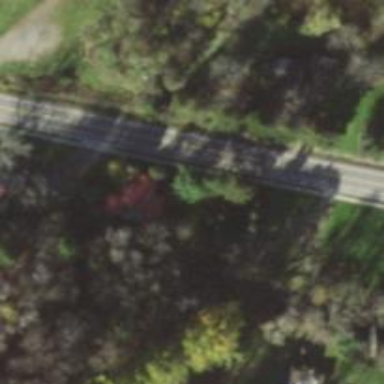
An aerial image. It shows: Primary highway.